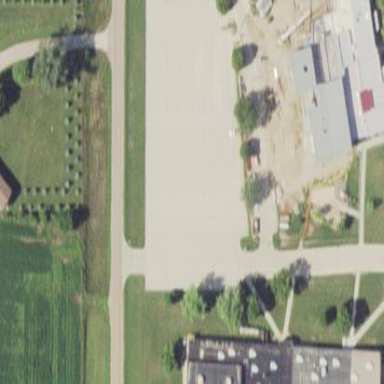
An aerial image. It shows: Parking area is available.